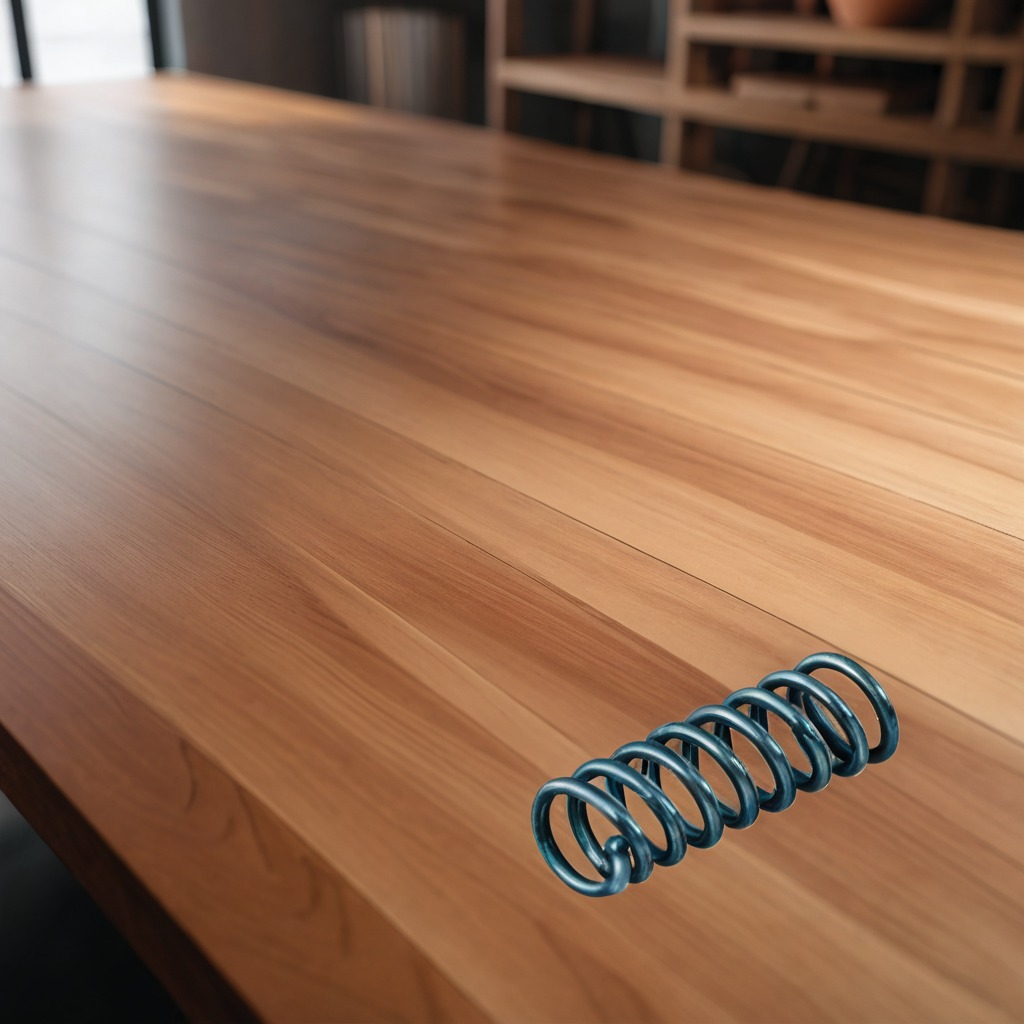
A coiled metal spring is lying on the wooden table.